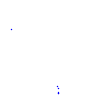
Particle: proton